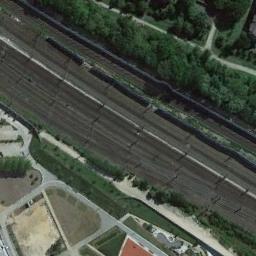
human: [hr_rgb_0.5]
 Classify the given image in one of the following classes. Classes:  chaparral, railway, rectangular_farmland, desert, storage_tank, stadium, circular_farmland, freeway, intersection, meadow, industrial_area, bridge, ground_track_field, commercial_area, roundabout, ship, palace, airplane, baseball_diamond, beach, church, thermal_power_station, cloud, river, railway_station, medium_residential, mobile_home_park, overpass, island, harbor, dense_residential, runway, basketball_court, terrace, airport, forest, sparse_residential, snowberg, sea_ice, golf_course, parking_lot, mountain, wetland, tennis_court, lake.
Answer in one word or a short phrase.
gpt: railway